Current action and preconditions to check: trajectory_clear

Your task: For each precondition in the list above, predict whether it will hold at this action.

Consider the current scene as observed from the mobile robot's camera, and analyze the predicted future states of all dynamic agents (e.g., people, animals, vehicles, or any moving entities) within the NEXT SECOND.

IMPORTANT: Only answer "very likely" if you are absolutely certain—based on strong, clear evidence—that a dynamic agent will violate the precondition in the predicted future state. Do NOT answer "very likely" for unlikely, ambiguous, or low-probability risks.

Ask yourself for each precondition: Is there a high probability, with clear and convincing evidence, that the predicted future states of any dynamic agent will interfere with the predicted future state of the currently executing action within the NEXT SECOND, causing that precondition to fail?

Assess the risk level based on these predictions. Use "likely" or "very likely" if motions create a clear risk of interference.

Use "neutral" or "improbable" if agents are nearby but their predicted paths are clearly diverging or non-conflicting.

Failure Risk Categories: "very improbable", "improbable", "neutral", "likely", "very likely"

Answer Format: Output ONLY the probability_of_failure value from these categories: "very improbable", "improbable", "neutral", "likely", "very likely"

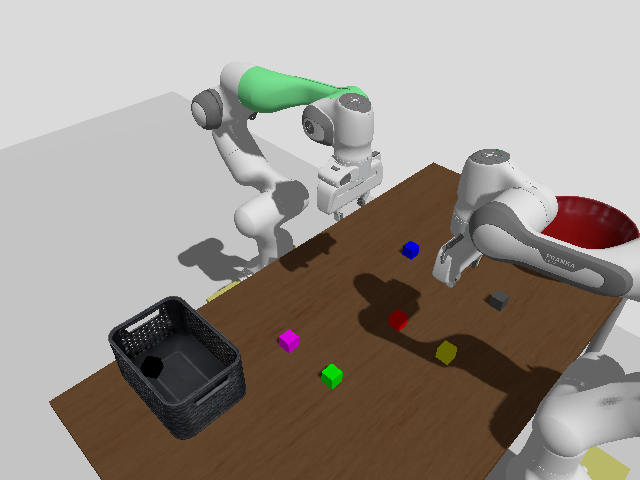

Answer: very improbable